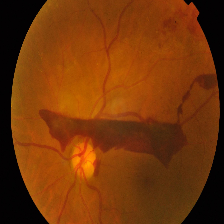
Diabetic retinopathy grade: Proliferative DR